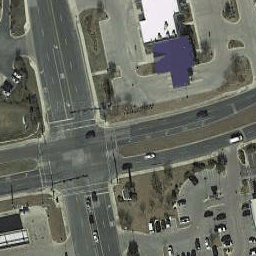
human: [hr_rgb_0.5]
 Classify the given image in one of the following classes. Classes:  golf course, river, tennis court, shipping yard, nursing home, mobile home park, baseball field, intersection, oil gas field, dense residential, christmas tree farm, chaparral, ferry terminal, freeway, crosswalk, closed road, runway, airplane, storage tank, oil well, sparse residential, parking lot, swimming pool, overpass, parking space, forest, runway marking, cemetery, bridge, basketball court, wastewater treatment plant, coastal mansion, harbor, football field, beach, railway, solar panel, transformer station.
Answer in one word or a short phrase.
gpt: intersection